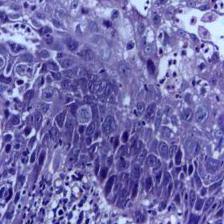
Diagnosis: OSCC